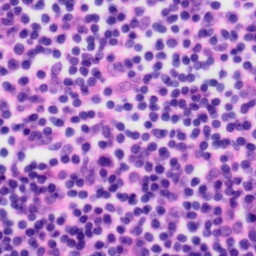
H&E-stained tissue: Tonsil